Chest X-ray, PA view. Patient: 40 years old, sex F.
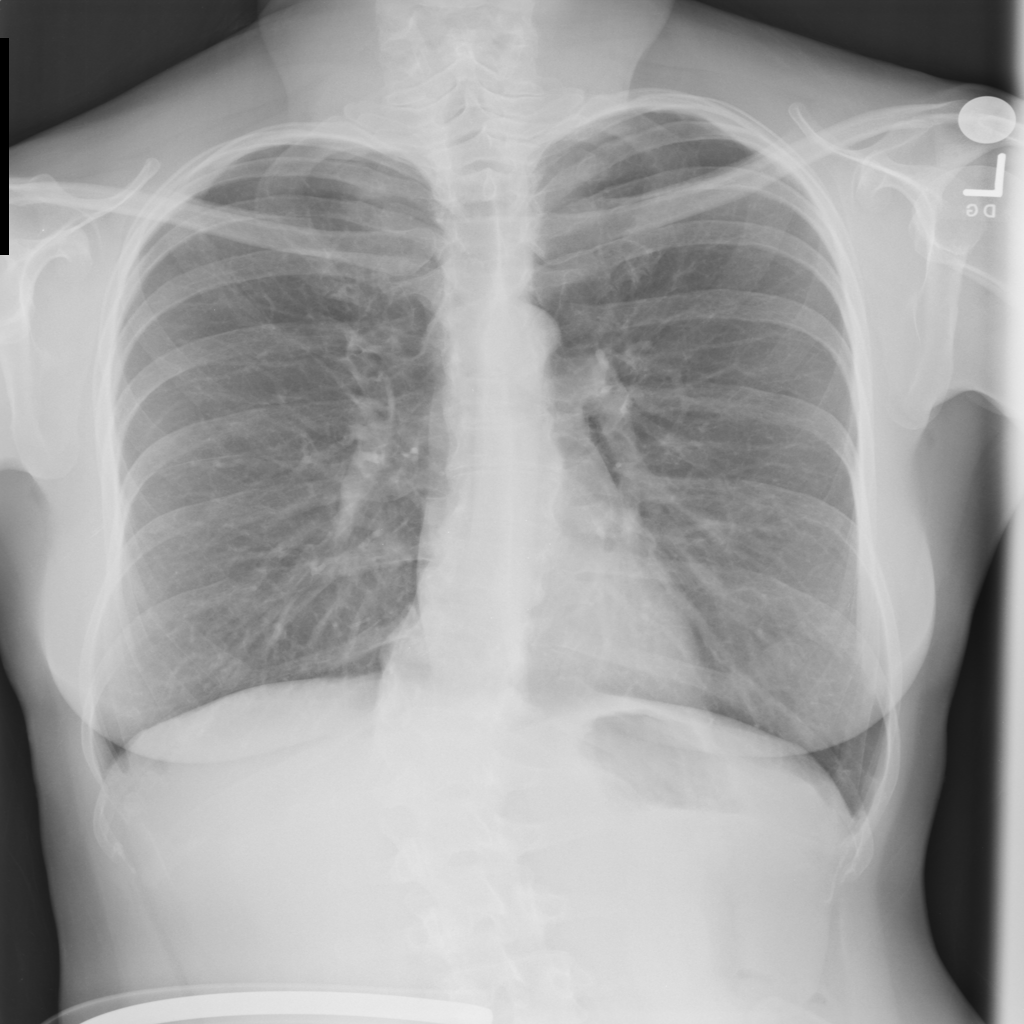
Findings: No Finding